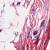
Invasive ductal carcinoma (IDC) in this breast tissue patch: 0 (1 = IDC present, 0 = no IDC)